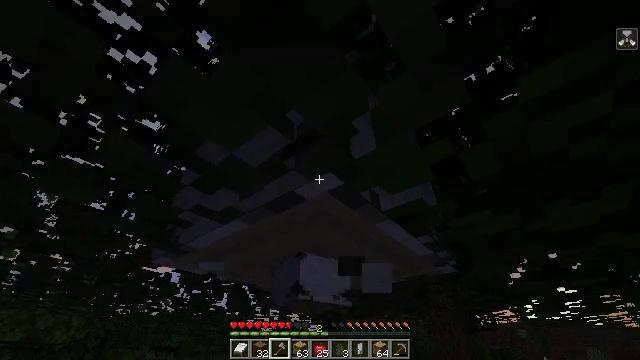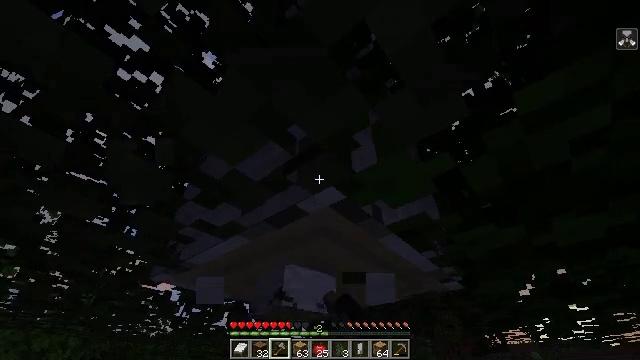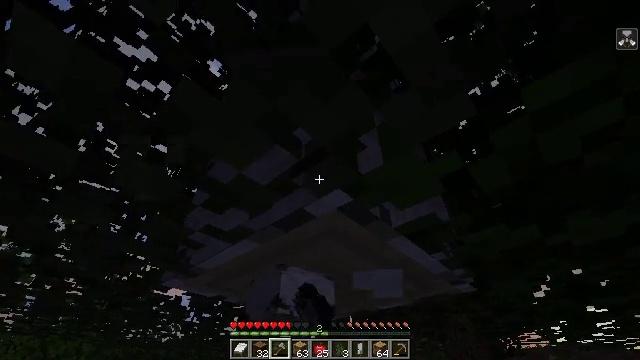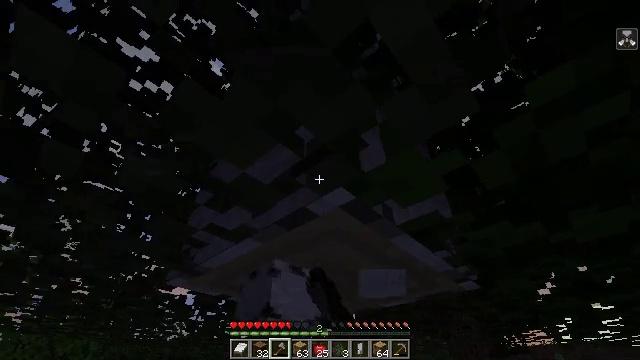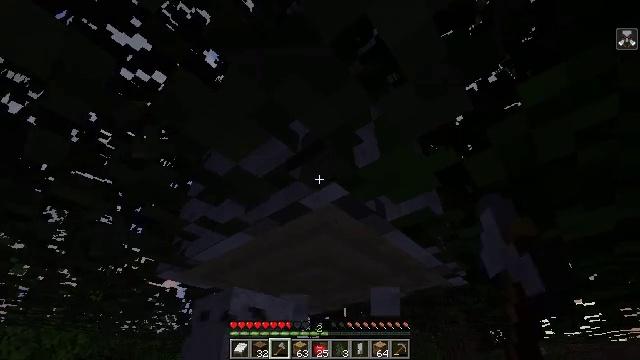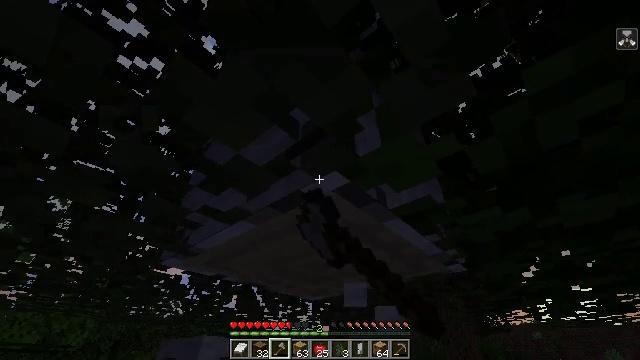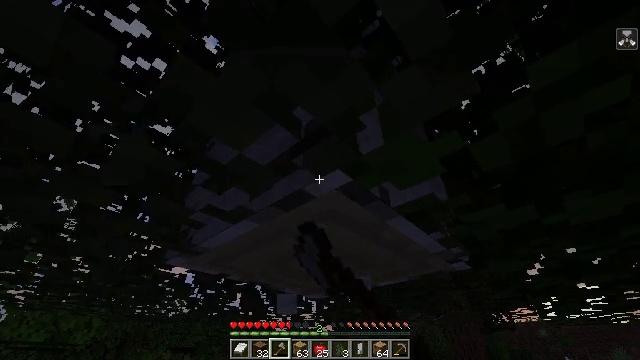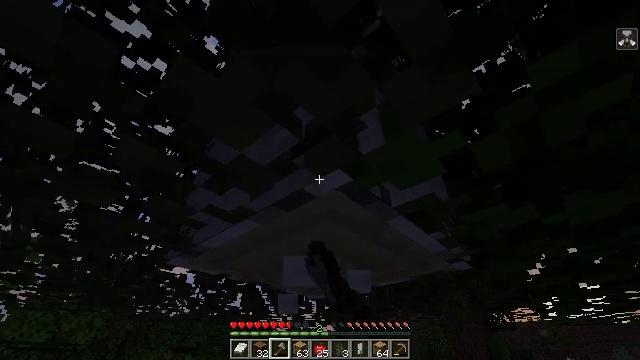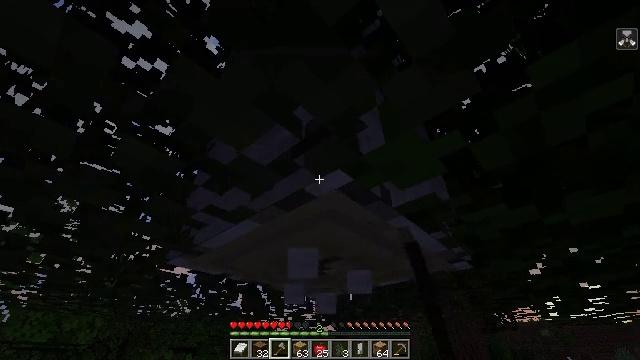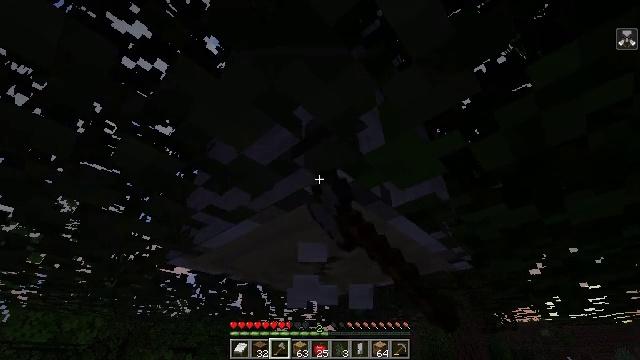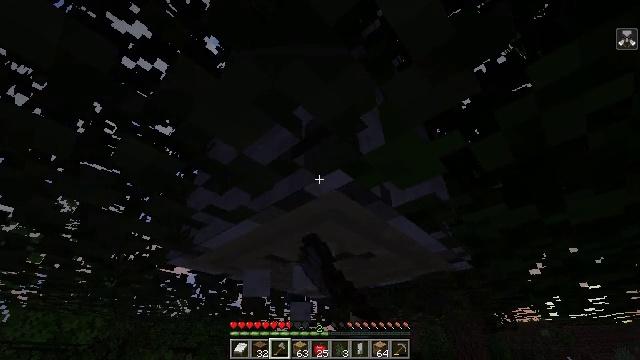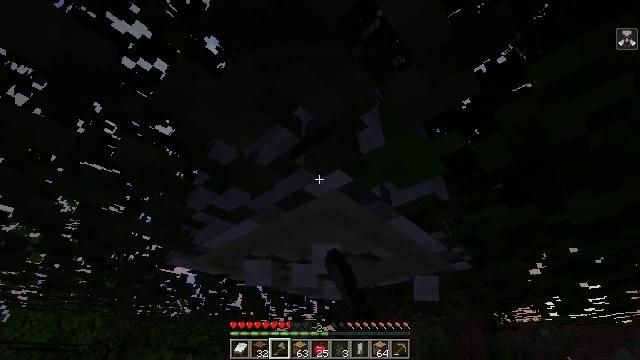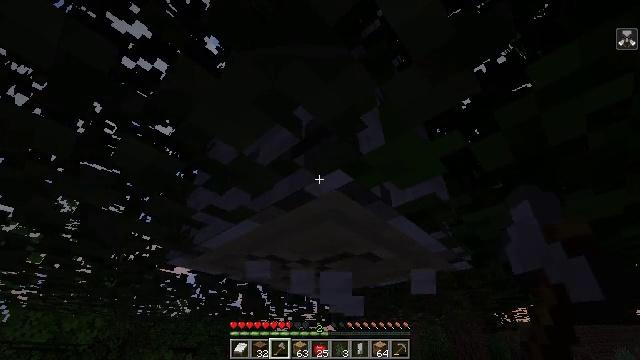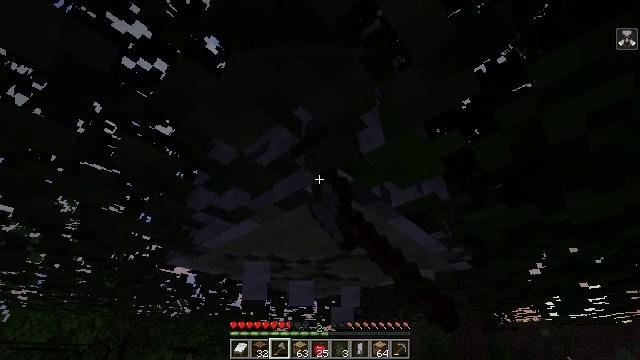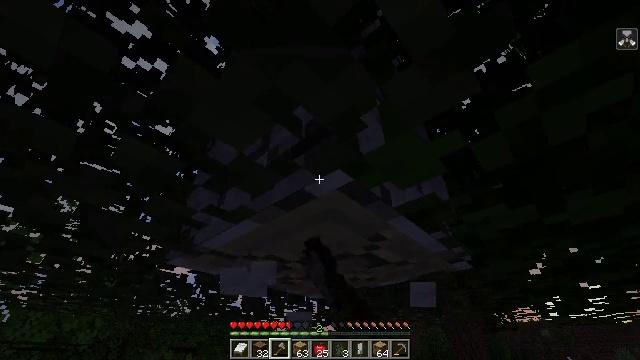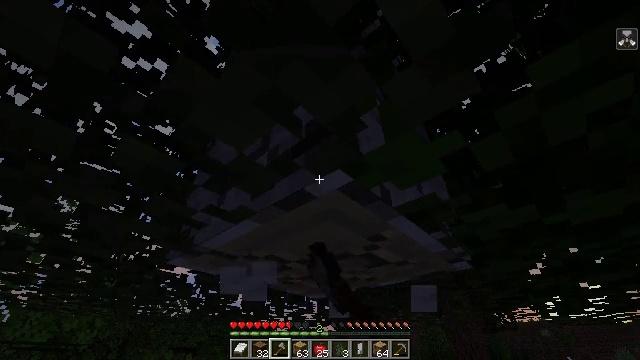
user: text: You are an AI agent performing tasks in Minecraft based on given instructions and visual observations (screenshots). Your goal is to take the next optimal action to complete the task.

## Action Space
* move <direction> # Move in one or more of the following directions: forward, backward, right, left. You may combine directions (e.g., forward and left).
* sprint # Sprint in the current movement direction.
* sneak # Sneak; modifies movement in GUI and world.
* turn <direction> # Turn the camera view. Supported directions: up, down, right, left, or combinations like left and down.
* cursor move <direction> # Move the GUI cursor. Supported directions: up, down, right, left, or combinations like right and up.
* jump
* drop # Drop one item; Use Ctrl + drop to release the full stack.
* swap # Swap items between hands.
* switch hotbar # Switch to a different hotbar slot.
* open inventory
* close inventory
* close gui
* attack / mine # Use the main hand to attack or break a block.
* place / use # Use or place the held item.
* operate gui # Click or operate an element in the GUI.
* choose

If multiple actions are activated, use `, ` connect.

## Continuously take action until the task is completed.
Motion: motion action
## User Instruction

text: Break the birch log in the forest.
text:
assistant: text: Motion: turn up, attack / mine
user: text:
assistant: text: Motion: turn left, attack / mine
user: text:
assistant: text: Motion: attack / mine
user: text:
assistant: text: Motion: turn right and down, attack / mine
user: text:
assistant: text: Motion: turn down, attack / mine
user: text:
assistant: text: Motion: attack / mine
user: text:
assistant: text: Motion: attack / mine
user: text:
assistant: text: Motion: attack / mine
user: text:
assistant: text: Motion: attack / mine
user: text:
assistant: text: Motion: attack / mine
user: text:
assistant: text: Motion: attack / mine
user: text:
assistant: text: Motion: attack / mine
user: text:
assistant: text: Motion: attack / mine
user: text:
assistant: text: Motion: attack / mine
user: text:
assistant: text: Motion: attack / mine
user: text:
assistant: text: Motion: attack / mine
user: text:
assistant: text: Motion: attack / mine
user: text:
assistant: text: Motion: attack / mine
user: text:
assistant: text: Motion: attack / mine
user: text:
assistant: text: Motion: attack / mine
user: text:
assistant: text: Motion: attack / mine
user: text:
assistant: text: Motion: attack / mine
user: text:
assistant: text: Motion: attack / mine
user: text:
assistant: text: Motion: attack / mine
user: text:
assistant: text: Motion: attack / mine